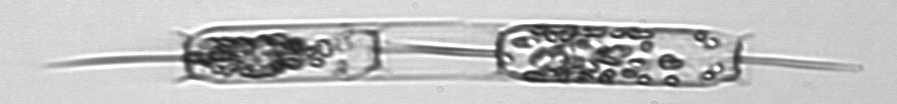
Label: Ditylum_brightwellii